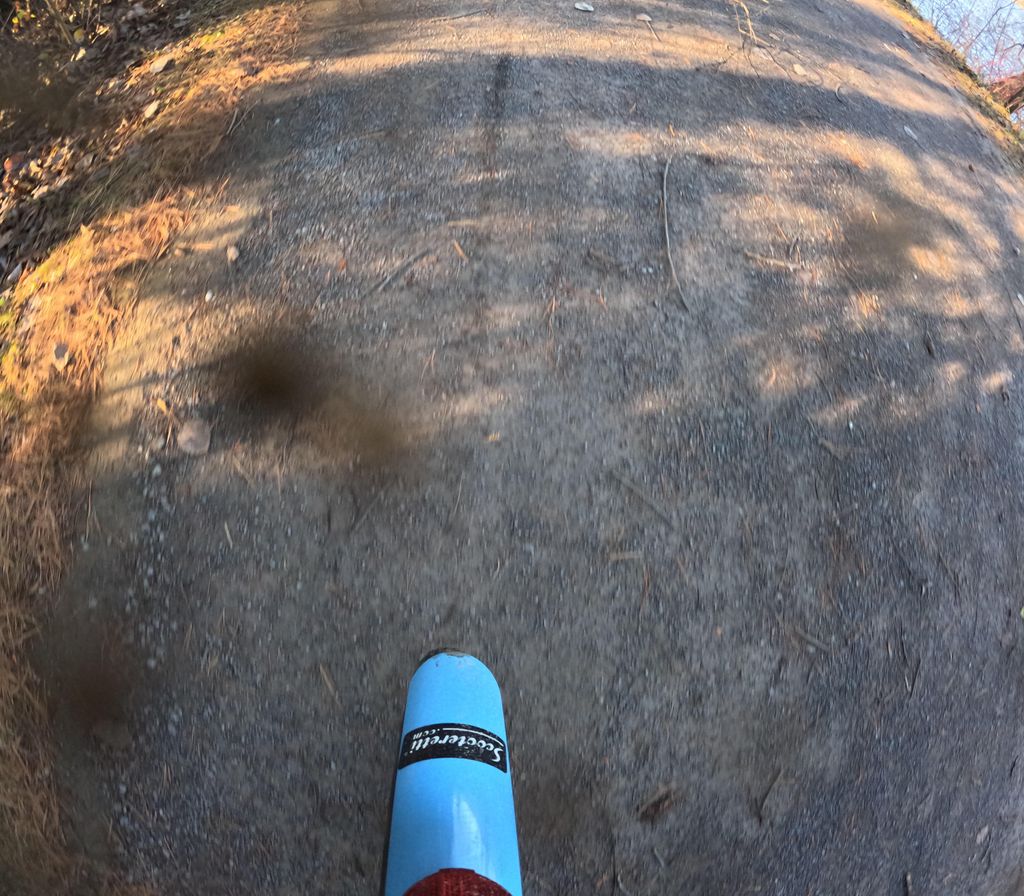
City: ottawa-gatineau